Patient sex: F
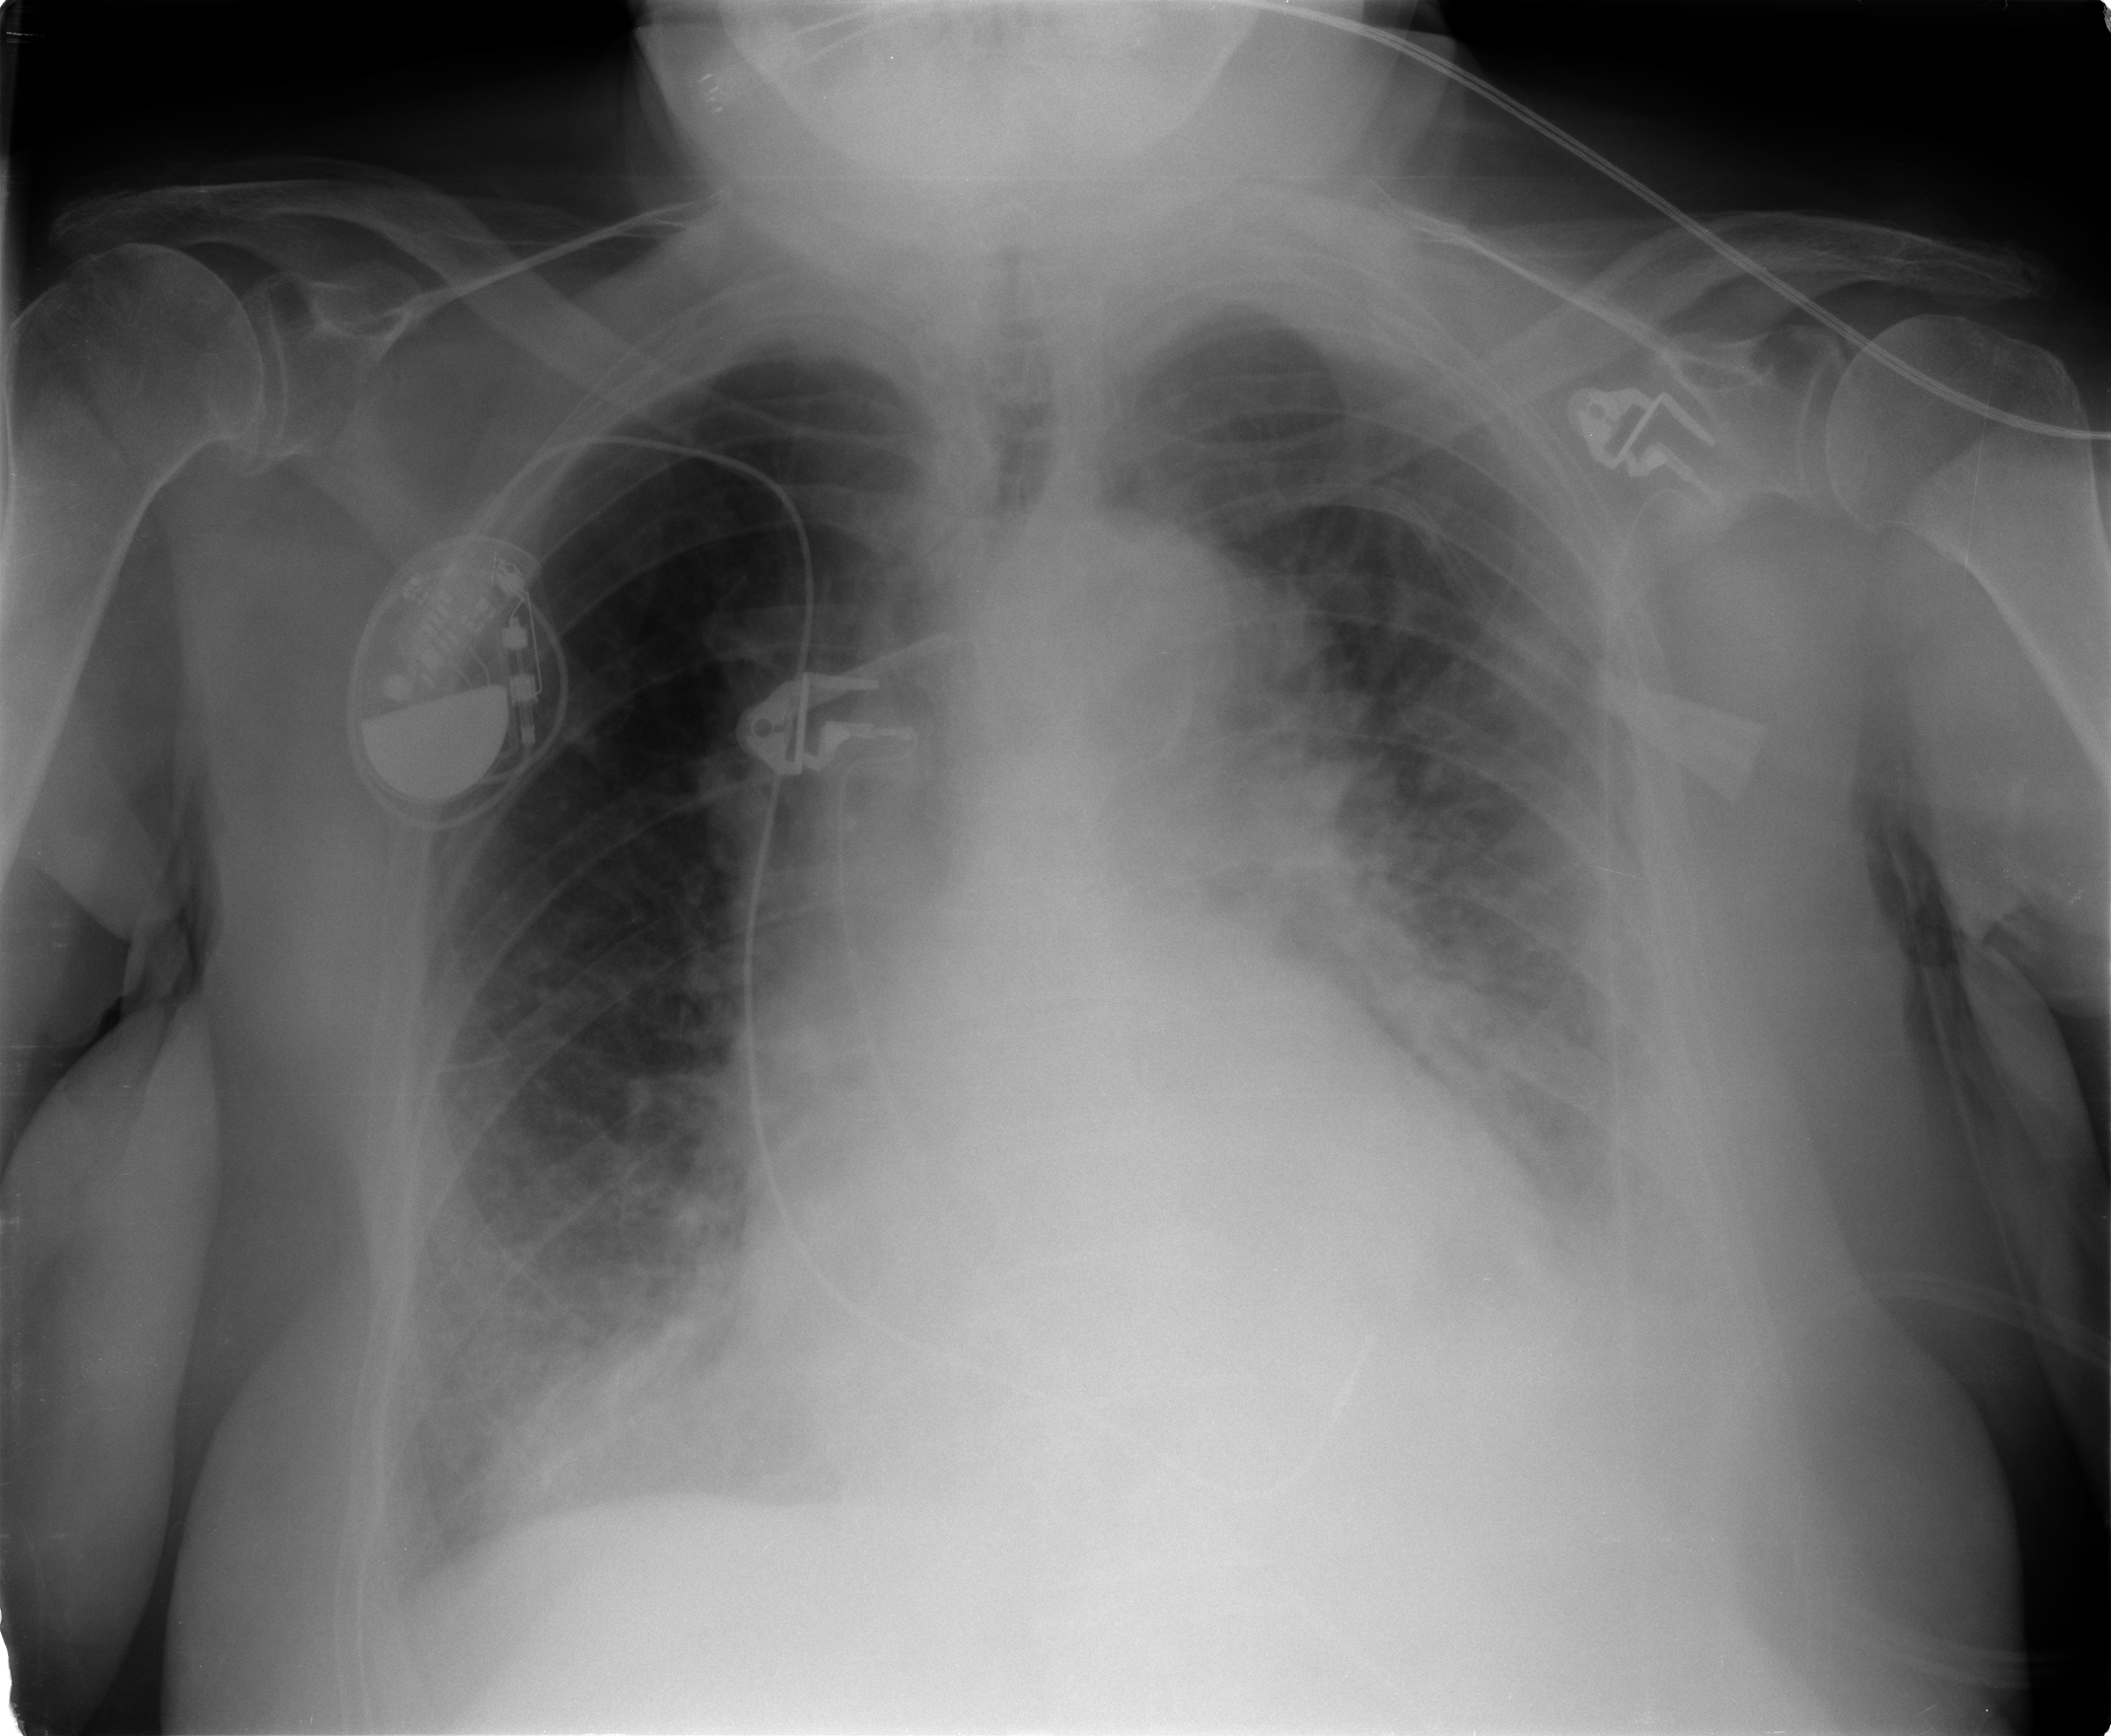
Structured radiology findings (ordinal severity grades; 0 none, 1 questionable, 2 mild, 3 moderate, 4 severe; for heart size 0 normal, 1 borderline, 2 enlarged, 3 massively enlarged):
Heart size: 2
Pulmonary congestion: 1
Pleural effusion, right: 2
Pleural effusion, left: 2
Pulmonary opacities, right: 0
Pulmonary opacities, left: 0
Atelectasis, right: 2
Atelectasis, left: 2